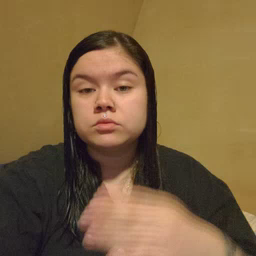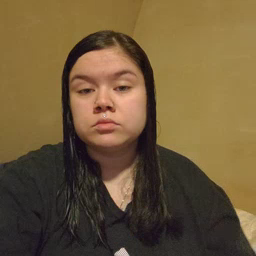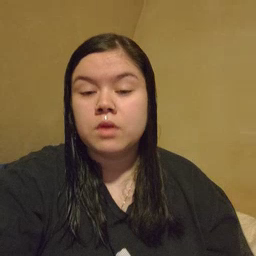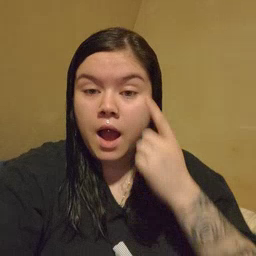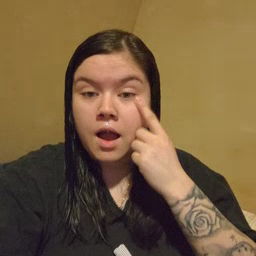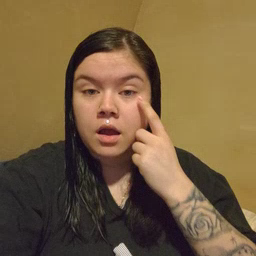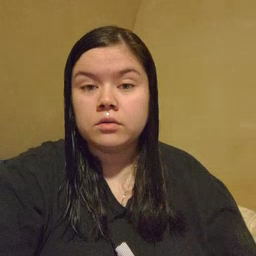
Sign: eye